Question: I'm creating a dynamic angular js application wherein I want to use a textbox as a searchtext for the filter of a table. Here's a preview on what I am doing:

As of now, my code looks like this
'''
<table>
<thead>
<tr class="filterrow">
<td data-ng-repeat="col in items.Properties">
<input id="{{col.DatabaseColumnName}}" type="text"
data-ng-model="search_{{col.DatabaseColumnName}}"/>
<!-- Above Here I want to dynamically assign the ng-model based on Databasecolumnname property-->
</td>
</tr>
<tr>
<th data-ng-repeat="col in items.Properties">{{col.ColumnTitle}}</th>
</tr>
</thead>
<tbody>
<tr data-ng-repeat="content in items2.Contents | filter: search_{{col.DatabaseColumnName}}: search_{{col.DatabaseColumnName}}">
<td data-ng-repeat="col in items.Properties">
<a href="#">{{content[col.Databasecolumnname ]}}</a>
</td>
</tr>
</tbody>
</table>
'''
I already tried the approach of using $compile but I wasn't able to implement it. Any ideas in an approach? Thanks!
EDIT: Plnkr - plnkr.co/edit/5LaRYE?p=preview
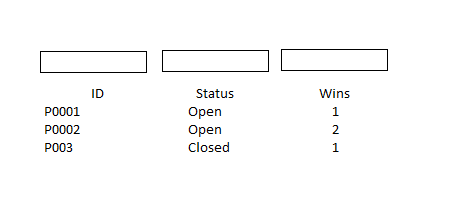
Answer: You can do this by setting a base object for your ng-Models. So in your controller you will have:-
'''
$scope.search = {};
'''
and in your view do:-
'''
<input ng-attr-id="{{col.DatabaseColumnName}}" type="text"
data-ng-model="search[col.DatabaseColumnName]"/>
'''
With this your dynamic ng-model will be assigned to the search base object, ex:- if 'col.DatabaseColumnName' is 'col1' then ngModel would be '$scope.search.col1'